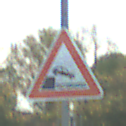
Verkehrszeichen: Ufer
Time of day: MorningAfternoon
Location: Outdoor (Urban)
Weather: PartlyCloudy
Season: NotSpecified
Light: Natural